Interaction volume radius: 10 \u00c5
Interaction volume height: 20 \u00c5
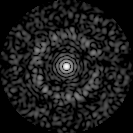
Disorder parameter: 0.8286